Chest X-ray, PA view. Patient: 32 years old, sex M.
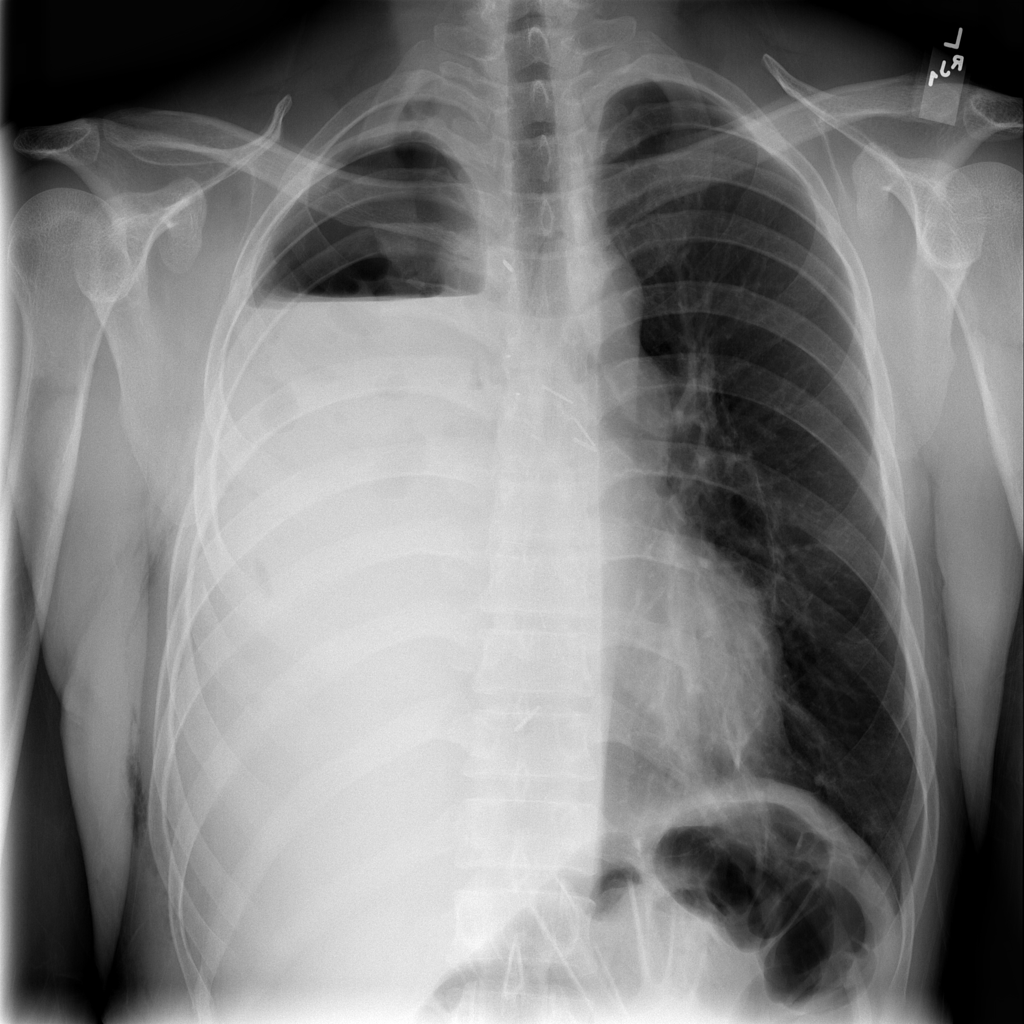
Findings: Infiltration, Mass